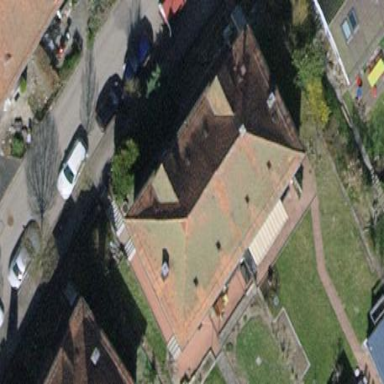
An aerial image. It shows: Building with tiled roof.